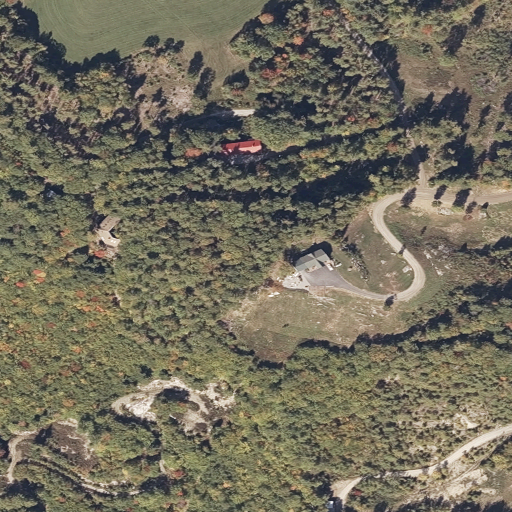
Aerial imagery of mountain in Maine named Deer Hill containing deciduous forest, mixed forest, shrub, evergreen forest, open development, medium intensity development, low intensity development, and pasture